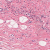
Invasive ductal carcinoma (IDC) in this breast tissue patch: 0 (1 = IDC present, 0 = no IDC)